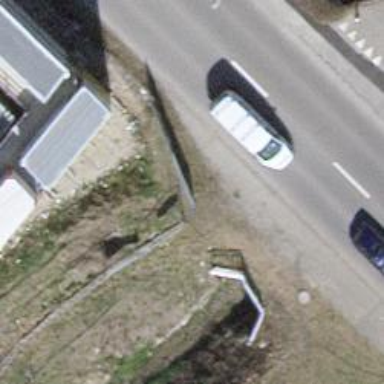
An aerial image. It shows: Sidewalk along the footway.